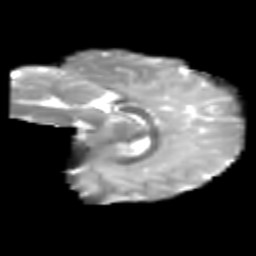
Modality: T2w
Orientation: sagittal
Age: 7
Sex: female
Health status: healthy